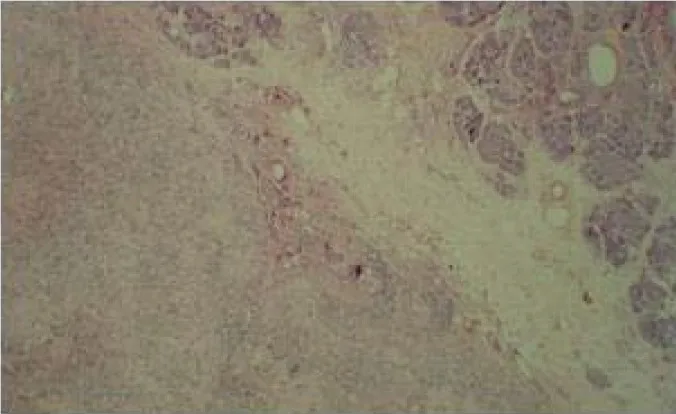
Pathology of Solid Pseudo-Papillary Tumor of the Pancreas.
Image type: pathology (h&e)